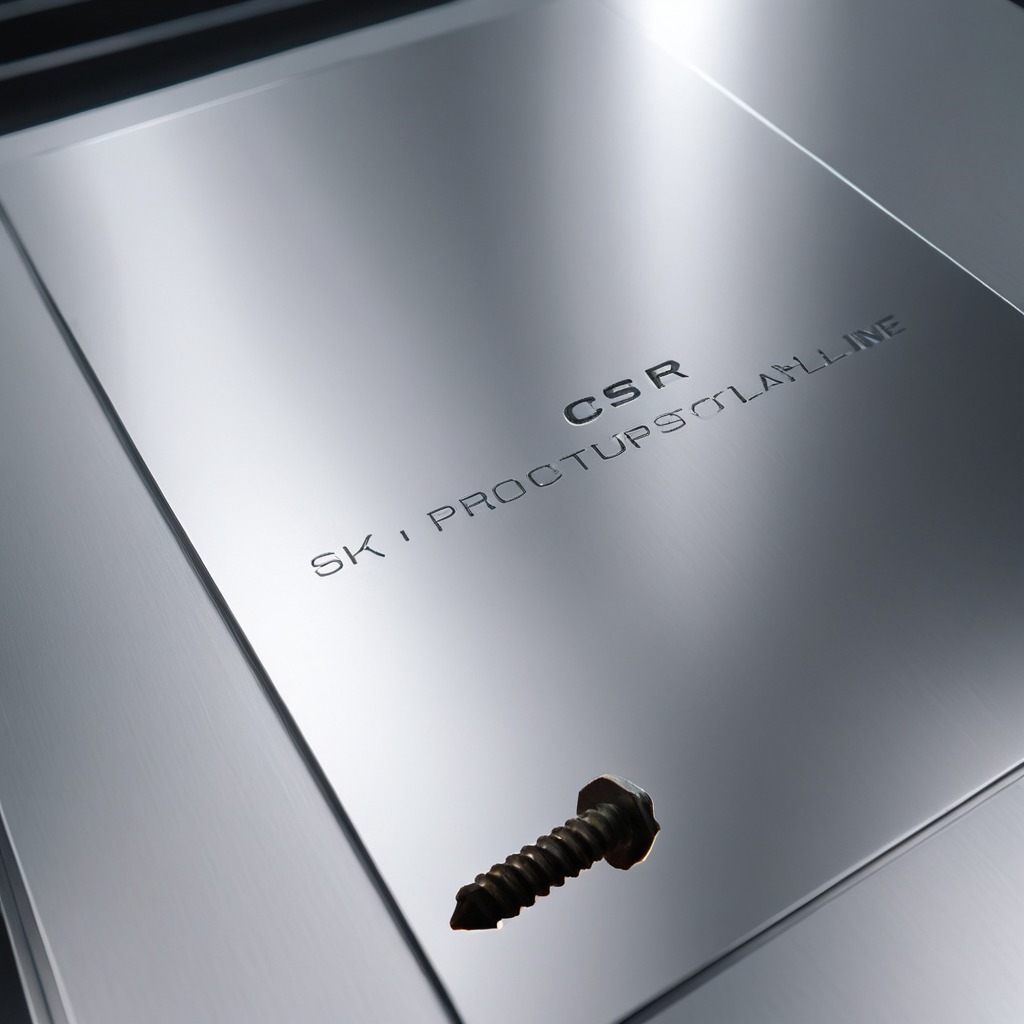
A metal screw is lying on a stainless steel table in a high-end prototyping lab.